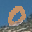
Label: 0